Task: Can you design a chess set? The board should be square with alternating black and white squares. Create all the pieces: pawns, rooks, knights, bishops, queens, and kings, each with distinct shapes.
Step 4157:
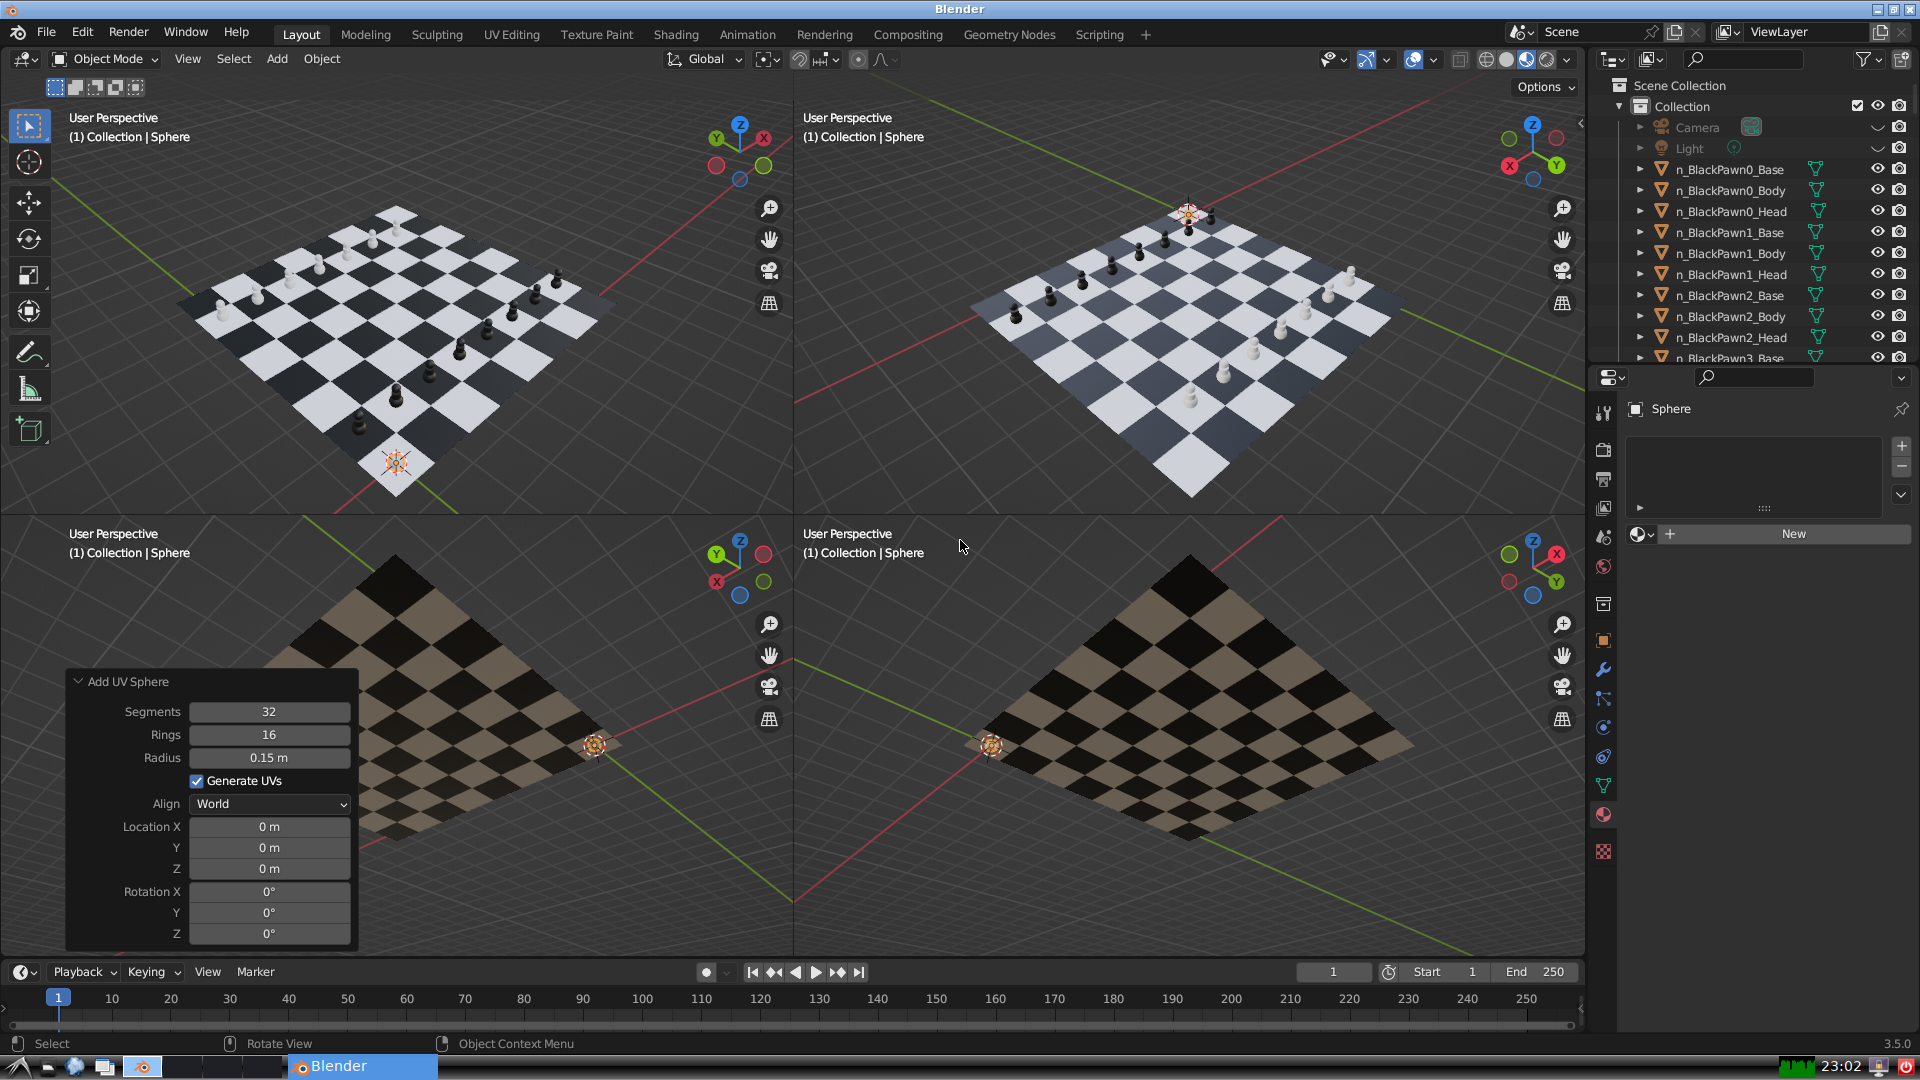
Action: {"mouse_move": [270, 827]}